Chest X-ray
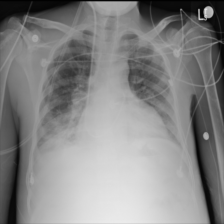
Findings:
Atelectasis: negative
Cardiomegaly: negative
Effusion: negative
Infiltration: negative
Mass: negative
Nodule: negative
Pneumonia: negative
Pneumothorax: negative
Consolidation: negative
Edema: negative
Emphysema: negative
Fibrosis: negative
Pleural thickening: negative
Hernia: negative